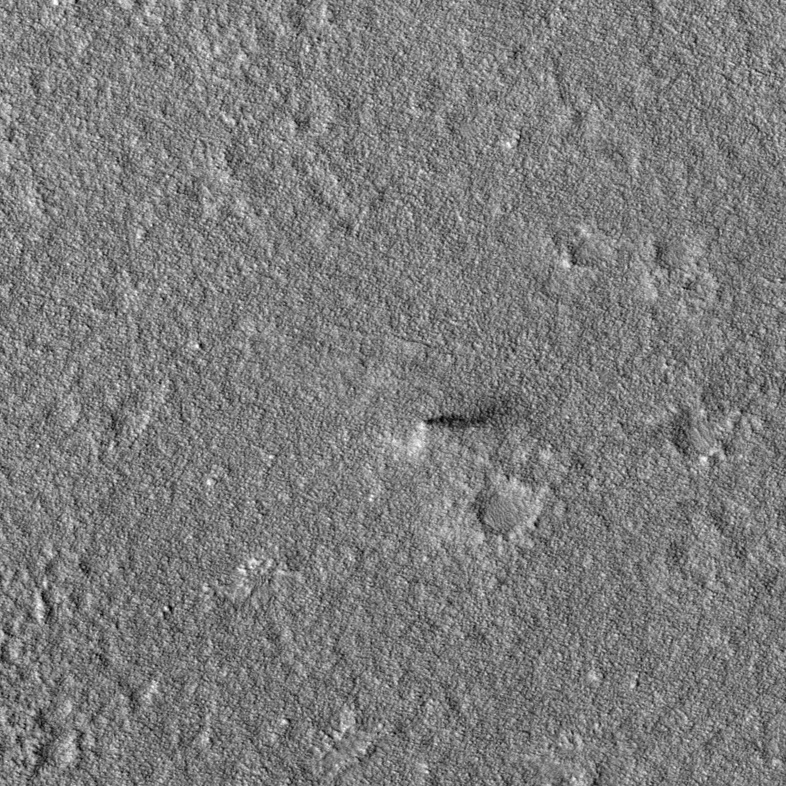
Label: dustdevil